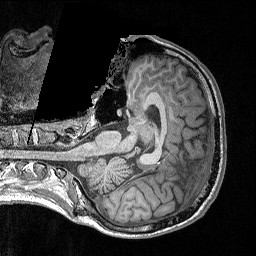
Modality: T1w
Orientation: axial
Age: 26
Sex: male